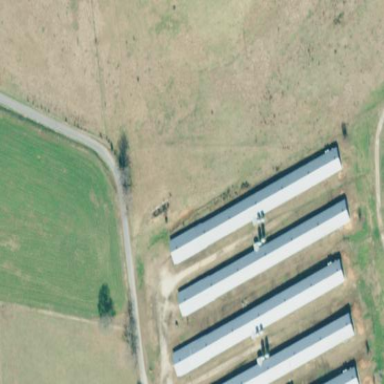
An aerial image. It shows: Farm auxiliary building.